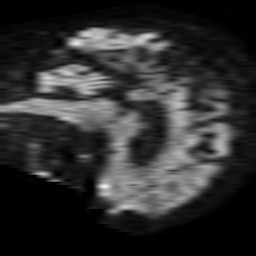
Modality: TRACE
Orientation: sagittal
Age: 81
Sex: male
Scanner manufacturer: philips
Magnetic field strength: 1.5 T
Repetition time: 3.392 s
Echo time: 0.06899 s